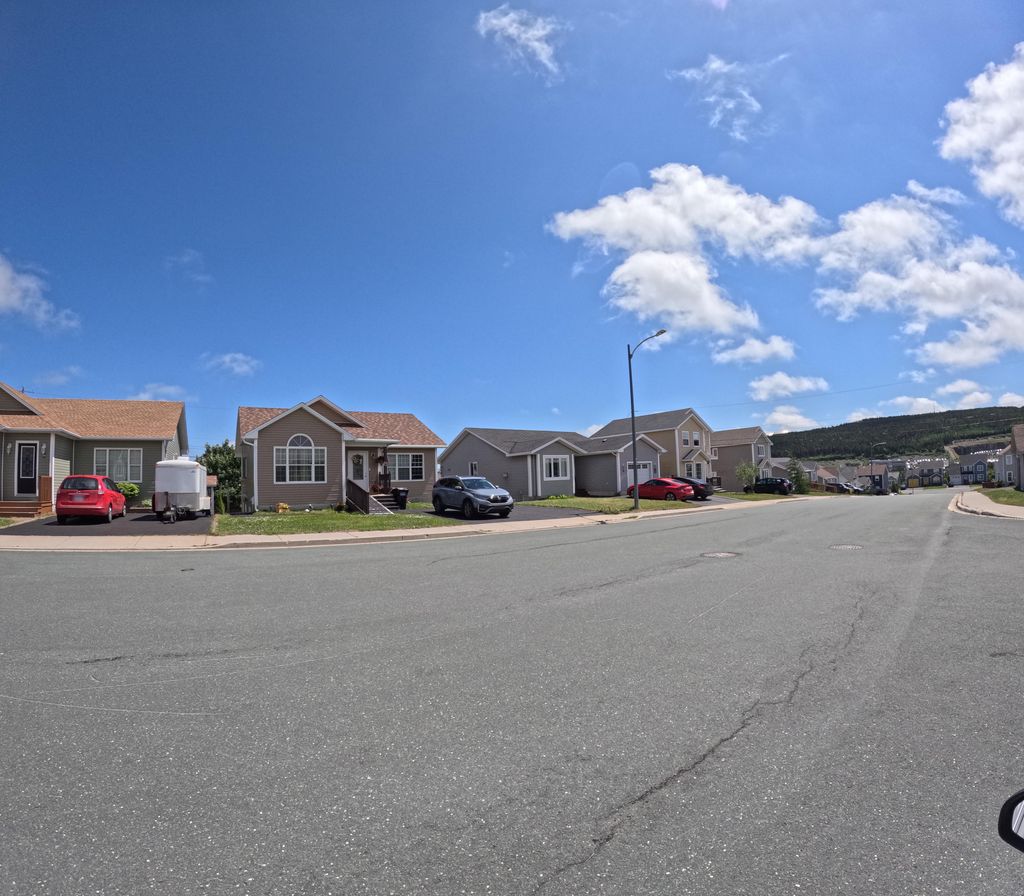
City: st_johns